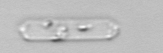
Label: Cerataulina_pelagica